Question: I am trying to create a leaderboard using Google Firebase Database and I have added my users and their scores into the Database successfully as shown in the picture below. I am trying to retrieve the data for Person 1 through Person 8 into an array in my code, and then from there I can sort them and add them to my leaderboard. I'm not sure though how I can retrieve the users and their scores systematically and without knowing their child name, as the users will enter their own names. Any help would be much appreciated.

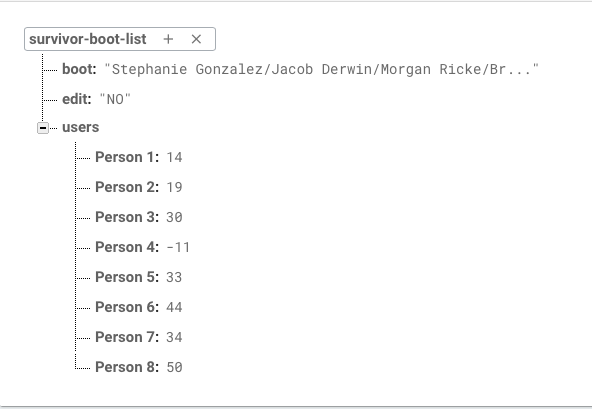
Answer: This should retrieve/print the users in ascending order of score.
'''
usersRef.queryOrderedByValue().observe(.value, with: { (snapshot) in
for child in snapshot.children {
print((child as! DataSnapshot).key)
}
})
'''
For me this prints:
> Person 4Person 1Person 2Person 3Person 5Person 7Person 6Person 8
For a leaderboard, you'll probably want to limit the number of users you retrieve:
'''
_usersRef.queryOrderedByValue().queryLimited(toLast: 10).observe(.value) { snapshot in
...
'''
This will just return the top 10 scores, still printing them in ascending order. To get them in descending order, you'll have to reverse them in the client.